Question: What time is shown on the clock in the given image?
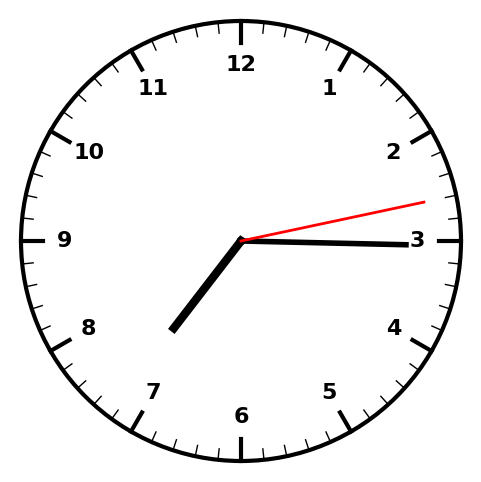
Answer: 07:15:13